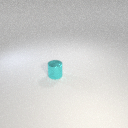
small cyan metal cylinder